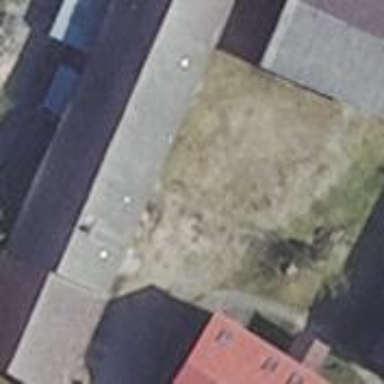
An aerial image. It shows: Rural barn.